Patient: sex F, age 62
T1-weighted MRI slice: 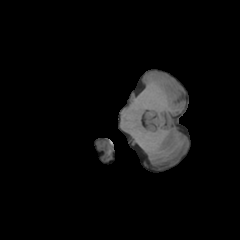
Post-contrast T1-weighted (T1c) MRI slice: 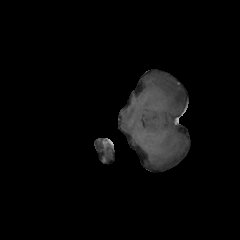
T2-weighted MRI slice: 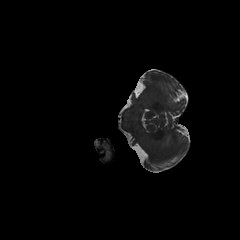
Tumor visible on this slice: no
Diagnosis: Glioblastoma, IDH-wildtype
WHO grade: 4